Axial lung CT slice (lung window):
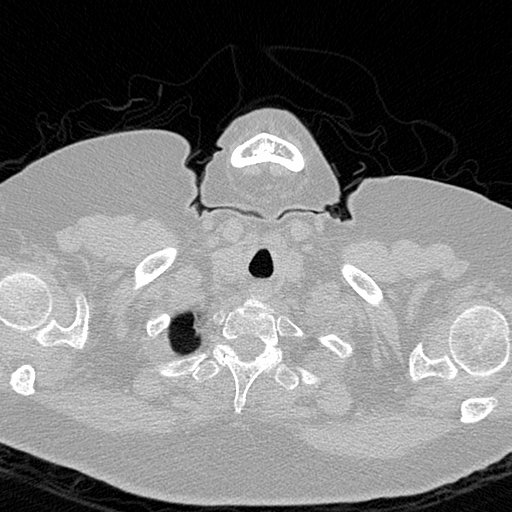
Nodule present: no